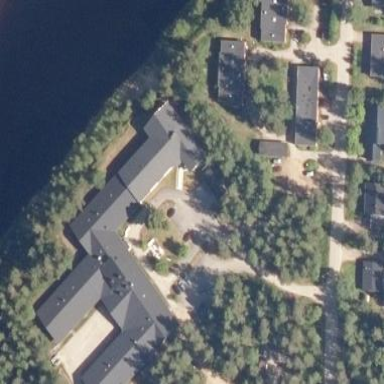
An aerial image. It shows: Building.